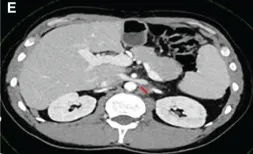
The patient's CT scans at baseline, at best response, and at the last evaluation. (D-F) Retroperitoneal node. Are those at the best response (this patient experienced a partial response with a -76% reduction in the target lesions).
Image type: radiology (ct)